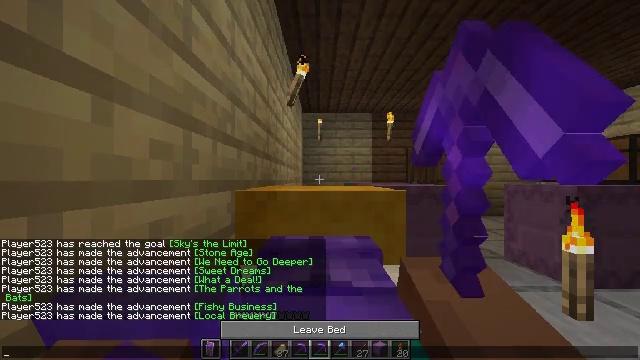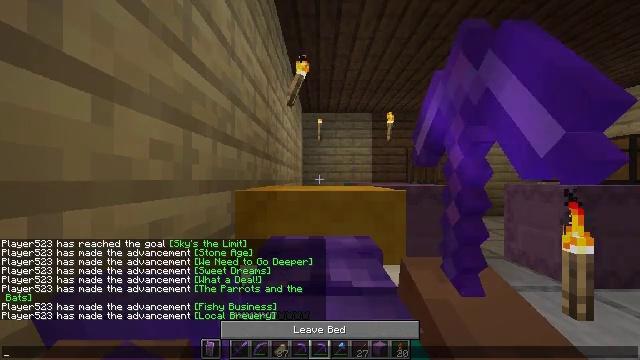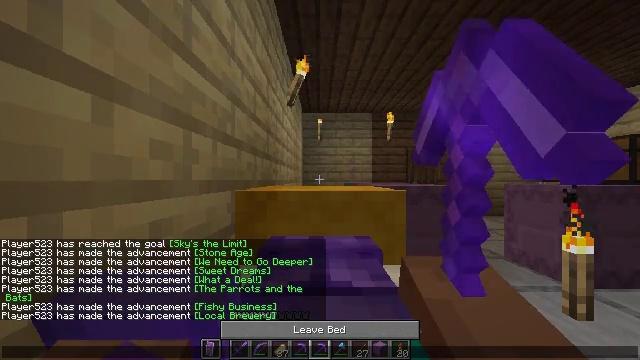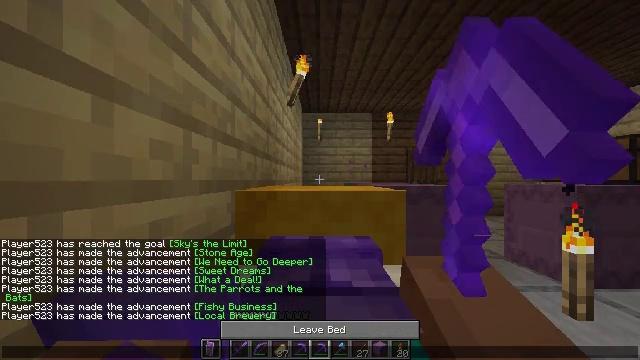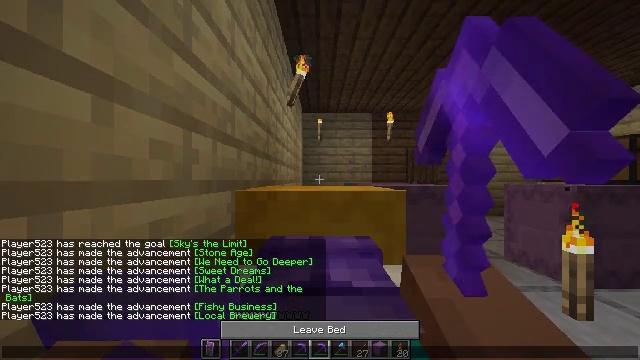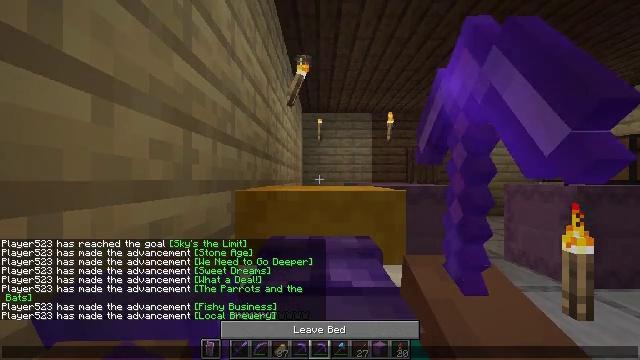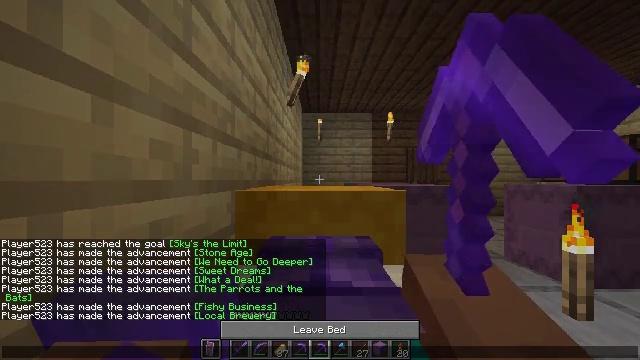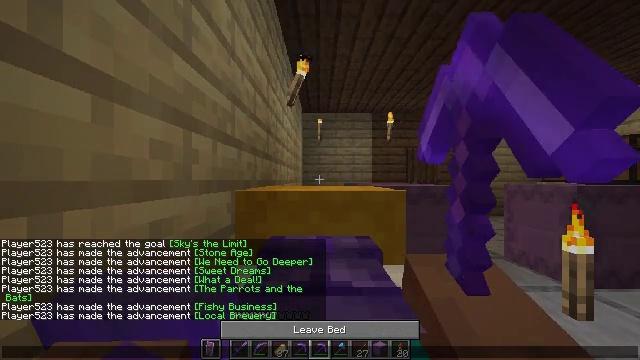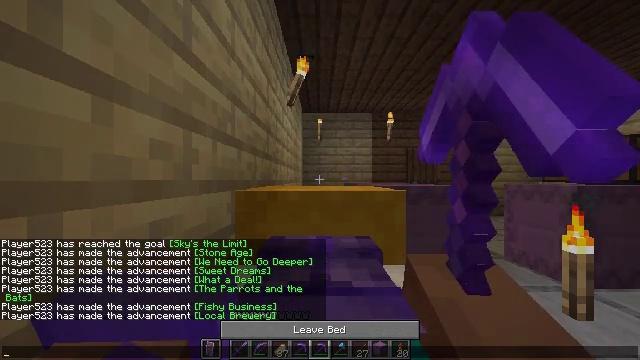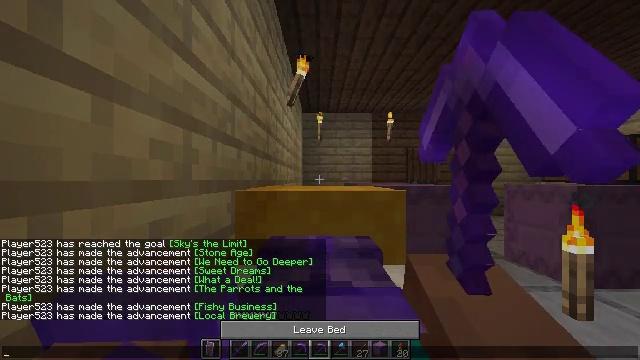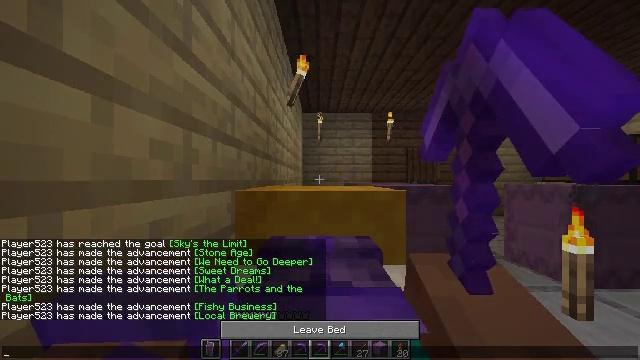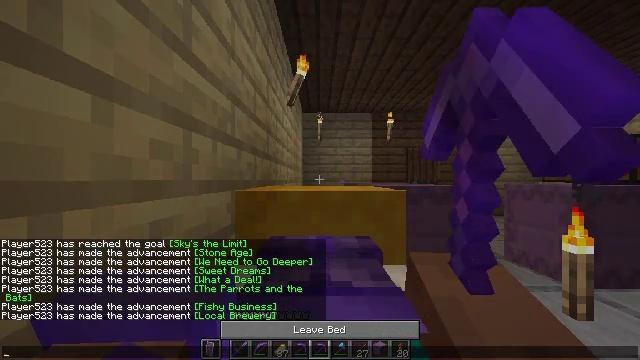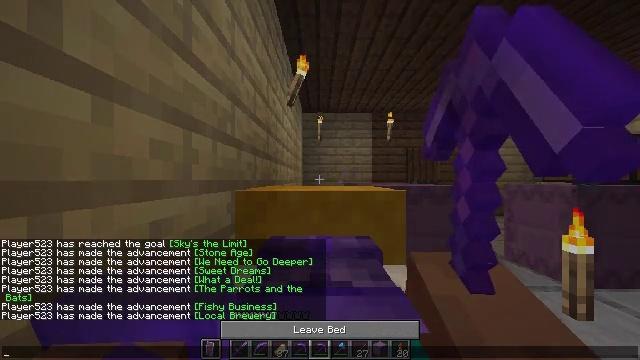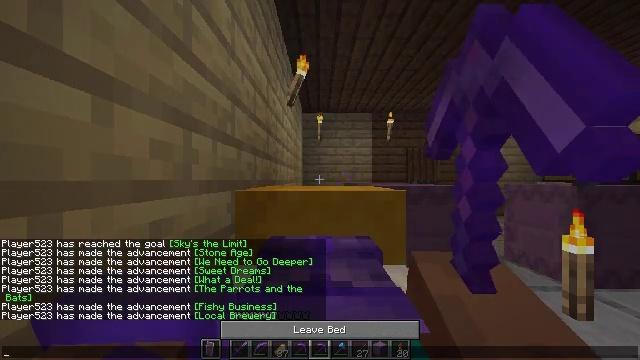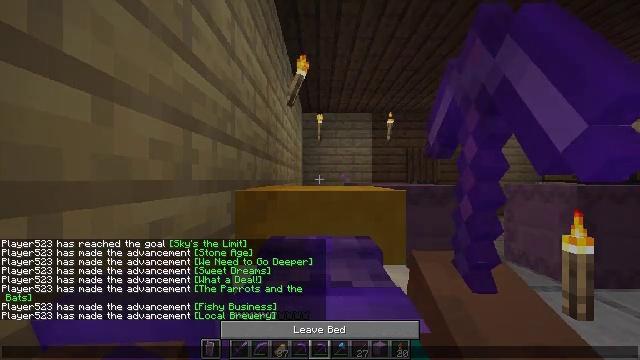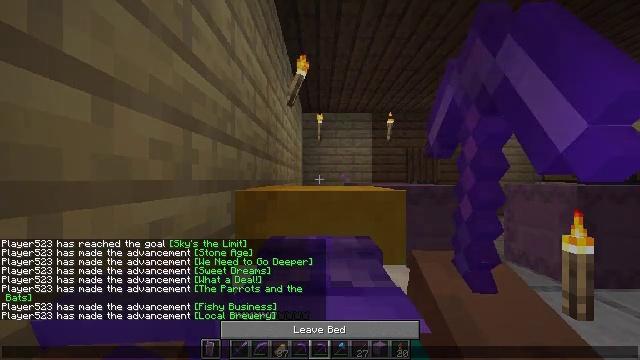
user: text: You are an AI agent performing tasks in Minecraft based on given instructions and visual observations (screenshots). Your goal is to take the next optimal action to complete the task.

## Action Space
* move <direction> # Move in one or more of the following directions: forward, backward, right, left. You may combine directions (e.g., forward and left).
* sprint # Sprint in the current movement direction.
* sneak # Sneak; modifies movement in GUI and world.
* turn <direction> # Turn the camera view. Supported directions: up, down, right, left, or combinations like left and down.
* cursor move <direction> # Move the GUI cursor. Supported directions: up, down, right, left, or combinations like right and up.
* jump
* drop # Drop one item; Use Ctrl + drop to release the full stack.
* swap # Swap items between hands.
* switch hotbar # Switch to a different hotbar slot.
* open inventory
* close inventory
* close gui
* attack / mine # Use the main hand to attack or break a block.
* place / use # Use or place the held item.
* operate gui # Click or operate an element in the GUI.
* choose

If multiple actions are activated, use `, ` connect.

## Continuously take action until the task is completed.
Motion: motion action
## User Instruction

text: Combine ingredients to make magenta dye.
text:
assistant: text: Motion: no_op
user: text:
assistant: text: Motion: no_op
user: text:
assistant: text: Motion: no_op
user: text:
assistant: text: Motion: no_op
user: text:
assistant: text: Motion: no_op
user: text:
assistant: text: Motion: no_op
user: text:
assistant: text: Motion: no_op
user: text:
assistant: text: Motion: no_op
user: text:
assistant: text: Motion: no_op
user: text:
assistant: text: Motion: no_op
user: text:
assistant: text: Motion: no_op
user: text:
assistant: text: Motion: no_op
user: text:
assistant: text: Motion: no_op
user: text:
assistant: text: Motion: no_op
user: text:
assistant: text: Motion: no_op
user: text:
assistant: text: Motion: no_op
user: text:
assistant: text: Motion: no_op
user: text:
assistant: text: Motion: no_op
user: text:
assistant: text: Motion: no_op
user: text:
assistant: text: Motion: no_op
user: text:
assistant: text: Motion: no_op
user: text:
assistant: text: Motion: no_op
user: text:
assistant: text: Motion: no_op
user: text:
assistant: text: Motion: no_op
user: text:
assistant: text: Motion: no_op
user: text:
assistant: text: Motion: no_op
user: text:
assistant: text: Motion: no_op
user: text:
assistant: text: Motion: no_op
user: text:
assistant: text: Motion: no_op
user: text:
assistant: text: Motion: no_op